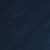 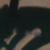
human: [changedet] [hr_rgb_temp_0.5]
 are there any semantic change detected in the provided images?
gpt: Some artificial island constructed on a bed of dredged sand and rock appear in the sea.